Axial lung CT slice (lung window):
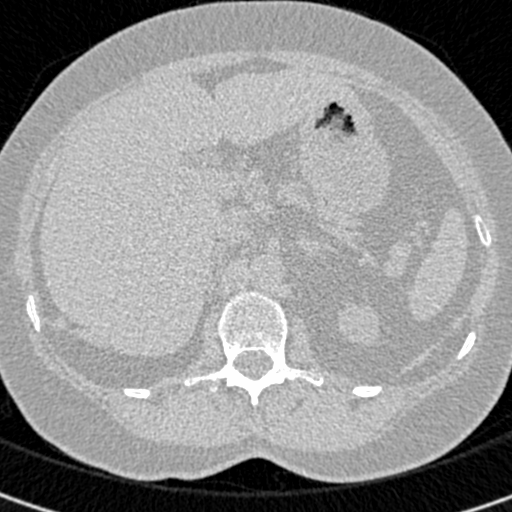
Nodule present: no